Question: 'EditText'
I am using a Samsung tablet.
My style:
'''
parent="android:Theme.Holo.NoActionBar.Fullscreen"
'''
The 'EditText' fields are in a scrollable view, like so:
The fragment layout:
'''
<FrameLayout xmlns:android="http://schemas.android.com/apk/res/android"
android:layout_height="match_parent"
android:layout_width="match_parent"
android:paddingBottom="@dimen/activity_vertical_margin"
android:paddingLeft="@dimen/activity_horizontal_margin"
android:paddingRight="@dimen/activity_horizontal_margin"
android:paddingTop="@dimen/activity_vertical_margin">
<ScrollView
android:layout_height="wrap_content"
android:layout_width="match_parent">
<LinearLayout
android:layout_height="match_parent"
android:layout_marginBottom="20dp"
android:layout_width="match_parent"
android:orientation="vertical">
<TextView
android:layout_height="wrap_content"
android:layout_marginTop="20dp"
android:layout_width="wrap_content"
android:text="@string/depot_code"/>
<EditText
android:hint="@string/enter_depot_code"
android:id="@+id/etlocationId"
android:imeOptions="actionNext"
android:inputType="number"
android:layout_height="wrap_content"
android:layout_marginTop="20dp"
android:layout_width="wrap_content"
android:lines="1"
android:maxLength="12"
android:singleLine="true">
<requestFocus/>
</EditText>
<TextView
android:layout_height="wrap_content"
android:layout_marginTop="20dp"
android:layout_width="wrap_content"
android:text="@string/name"/>
<EditText
android:hint="@string/enter_name"
android:id="@+id/etname"
android:imeOptions="actionNext"
android:inputType="textPersonName"
android:layout_height="wrap_content"
android:layout_marginTop="20dp"
android:layout_width="wrap_content"
android:lines="1"
android:maxLength="24"
android:singleLine="true"/>
<TextView
android:layout_height="wrap_content"
android:layout_marginTop="20dp"
android:layout_width="wrap_content"
android:text="@string/street"/>
<EditText
android:hint="@string/enter_street"
android:id="@+id/etstreet"
android:imeOptions="actionNext"
android:inputType="textPostalAddress"
android:layout_height="wrap_content"
android:layout_marginTop="20dp"
android:layout_width="wrap_content"
android:lines="1"
android:maxLength="24"
android:singleLine="true"/>
<TextView
android:layout_height="wrap_content"
android:layout_marginTop="20dp"
android:layout_width="wrap_content"
android:text="@string/suburb"/>
<EditText
android:hint="@string/enter_suburb"
android:id="@+id/etsuburb"
android:layout_height="wrap_content"
android:layout_marginTop="20dp"
android:layout_width="wrap_content"
android:lines="1"
android:maxLength="24"
android:singleLine="true"/>
<TextView
android:layout_height="wrap_content"
android:layout_marginTop="20dp"
android:layout_width="wrap_content"
android:text="@string/state"/>
<Spinner
android:focusable="true"
android:focusableInTouchMode="true"
android:id="@+id/spinner"
android:imeOptions="actionNext"
android:layout_height="wrap_content"
android:layout_marginTop="20dp"
android:layout_width="fill_parent"
android:spinnerMode="dropdown"/>
<TextView
android:layout_height="wrap_content"
android:layout_marginTop="20dp"
android:layout_width="wrap_content"
android:text="@string/phone"/>
<EditText
android:hint="@string/enter_phone"
android:id="@+id/etphone"
android:imeOptions="actionDone"
android:inputType="phone"
android:layout_height="wrap_content"
android:layout_marginTop="20dp"
android:layout_width="wrap_content"
android:lines="1"
android:maxLength="12"
android:singleLine="true"/>
<Button
android:id="@+id/btnadd"
android:layout_gravity="center"
android:layout_height="wrap_content"
android:layout_marginTop="20dp"
android:layout_width="wrap_content"
android:text="@string/add"/>
</LinearLayout>
</ScrollView>
</FrameLayout>
'''
The Activity layout:
'''
<LinearLayout xmlns:android="http://schemas.android.com/apk/res/android"
android:id="@+id/tech_controller"
android:layout_height="match_parent"
android:layout_width="match_parent"
android:orientation="vertical"
android:paddingBottom="@dimen/activity_vertical_margin"
android:paddingLeft="@dimen/activity_horizontal_margin"
android:paddingRight="@dimen/activity_horizontal_margin"
android:paddingTop="@dimen/activity_vertical_margin">
< .../ Layouts. ../>
<FrameLayout
android:id="@+id/second"
android:layout_height="match_parent"
android:layout_width="fill_parent"/>
</LinearLayout>
'''
Similar questions have been asked, but I have not found an answer that works.
I have a project that uses many fragments attached to the one activity.
In my manifest for the activity I have:
'''
android:windowSoftInputMode="stateHidden"
'''
Some of the fragments require user input.
In the fragment layout I use:
Each fragment is nested as follows:
'''
<FrameLayout xmlns:android="http://schemas.android.com/apk/res/android"
android:layout_height="match_parent"
android:layout_width="match_parent" .../>
<ScrollView
android:layout_height="match_parent"
android:layout_width="match_parent">
<LinearLayout
android:layout_height="match_parent"
android:layout_width="match_parent"
android:orientation="vertical">
<EditText
android:imeOptions="actionNext"
or
android:imeOptions="actionDone" .../>
'''
This works well. EXCEPT
the keyboard hides the EditTexts that are positioned lower on the page.

I have read this over and over:
<URL>
Tried these suggestions, but the keyboard is then visible when the activity is called, which I don't want. It also does not work. Maybe because it is a fragment?
<URL>
<URL>
I have been trying to work out a dynamic solution. Any help is appreciated.
---
I have solved it by installing another soft keyboard. <URL>
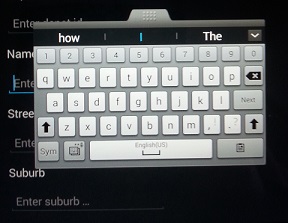
Answer: Try to call 'InputMethodManager.hideSoftInputFromWindow()' during your fragment's 'onActivityCreated()' function mentioned in this <URL>?
'''
@Override
public void onActivityCreated(@Nullable Bundle savedInstanceState) {
super.onActivityCreated(savedInstanceState);
AppUtil.hideKeyboard(getActivity(), getView());
}
'''
where 'hideKeyboard()' looks like this
'''
public static void hideKeyboard(Activity activity, View viewToHide) {
InputMethodManager imm = (InputMethodManager) activity
.getSystemService(Context.INPUT_METHOD_SERVICE);
imm.hideSoftInputFromWindow(viewToHide.getWindowToken(), 0);
}
'''